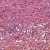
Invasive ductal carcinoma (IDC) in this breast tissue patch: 0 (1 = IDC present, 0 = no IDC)